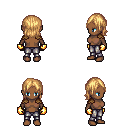
a pixel art fantasy rpg character, female body template, human, dark skin, leather shoulder armor, metal pants, light blonde long bangs hairstyle, gold gloves, four views (front, back, left, right), 2x2 character sprite sheet, small pixel art, hard edges, no anti-aliasing